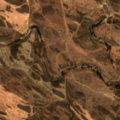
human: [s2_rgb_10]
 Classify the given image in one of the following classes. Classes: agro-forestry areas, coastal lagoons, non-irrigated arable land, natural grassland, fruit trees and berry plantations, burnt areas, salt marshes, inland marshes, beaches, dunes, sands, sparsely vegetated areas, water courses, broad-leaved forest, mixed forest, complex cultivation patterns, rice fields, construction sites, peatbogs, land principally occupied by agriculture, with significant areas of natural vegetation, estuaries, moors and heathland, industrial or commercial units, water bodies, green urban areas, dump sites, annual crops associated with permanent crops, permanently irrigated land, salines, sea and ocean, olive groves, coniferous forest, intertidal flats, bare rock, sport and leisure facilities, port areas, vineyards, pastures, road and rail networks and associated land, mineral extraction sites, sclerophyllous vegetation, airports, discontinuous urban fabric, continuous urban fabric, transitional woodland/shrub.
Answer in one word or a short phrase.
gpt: land principally occupied by agriculture, with significant areas of natural vegetation, agro-forestry areas